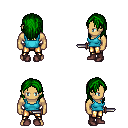
a pixel art fantasy rpg character, male body template, human, tanned skin, teal pirate shirt, gold greaves, green long hairstyle, maroon shoes, dagger, four views (front, back, left, right), 2x2 character sprite sheet, small pixel art, hard edges, no anti-aliasing